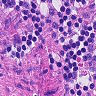
Metastatic tissue present: no